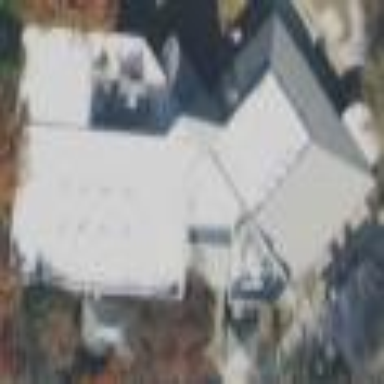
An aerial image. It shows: Community center building.